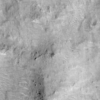
Label: not_dusty